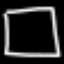
Label: square